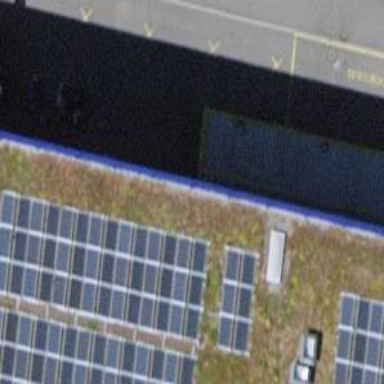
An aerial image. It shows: Solar power generator.